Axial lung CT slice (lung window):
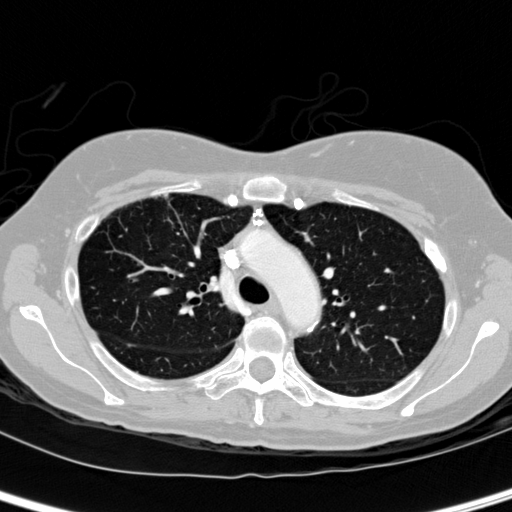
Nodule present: no